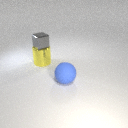
large yellow metal cylinder below small gray metal cube